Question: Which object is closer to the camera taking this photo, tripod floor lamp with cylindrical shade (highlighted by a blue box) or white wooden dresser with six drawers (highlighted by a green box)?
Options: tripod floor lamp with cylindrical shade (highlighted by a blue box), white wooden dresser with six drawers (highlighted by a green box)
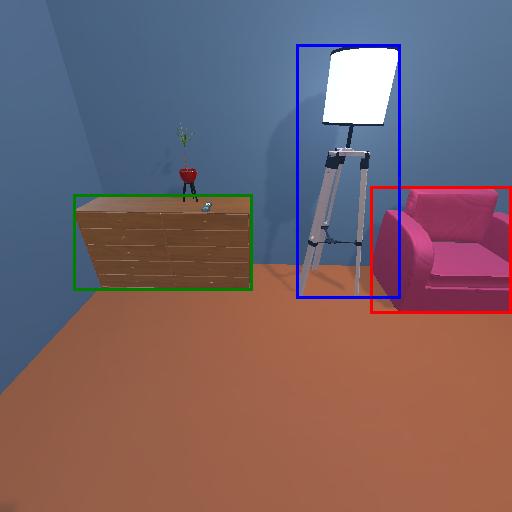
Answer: tripod floor lamp with cylindrical shade (highlighted by a blue box)